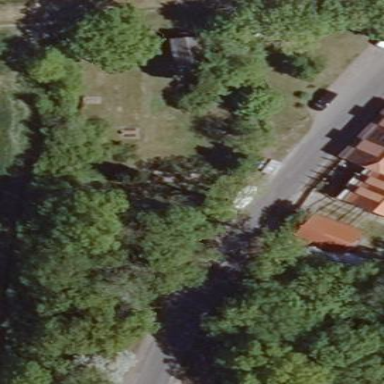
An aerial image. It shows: Cemetery.